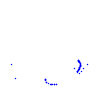
Particle: kaon